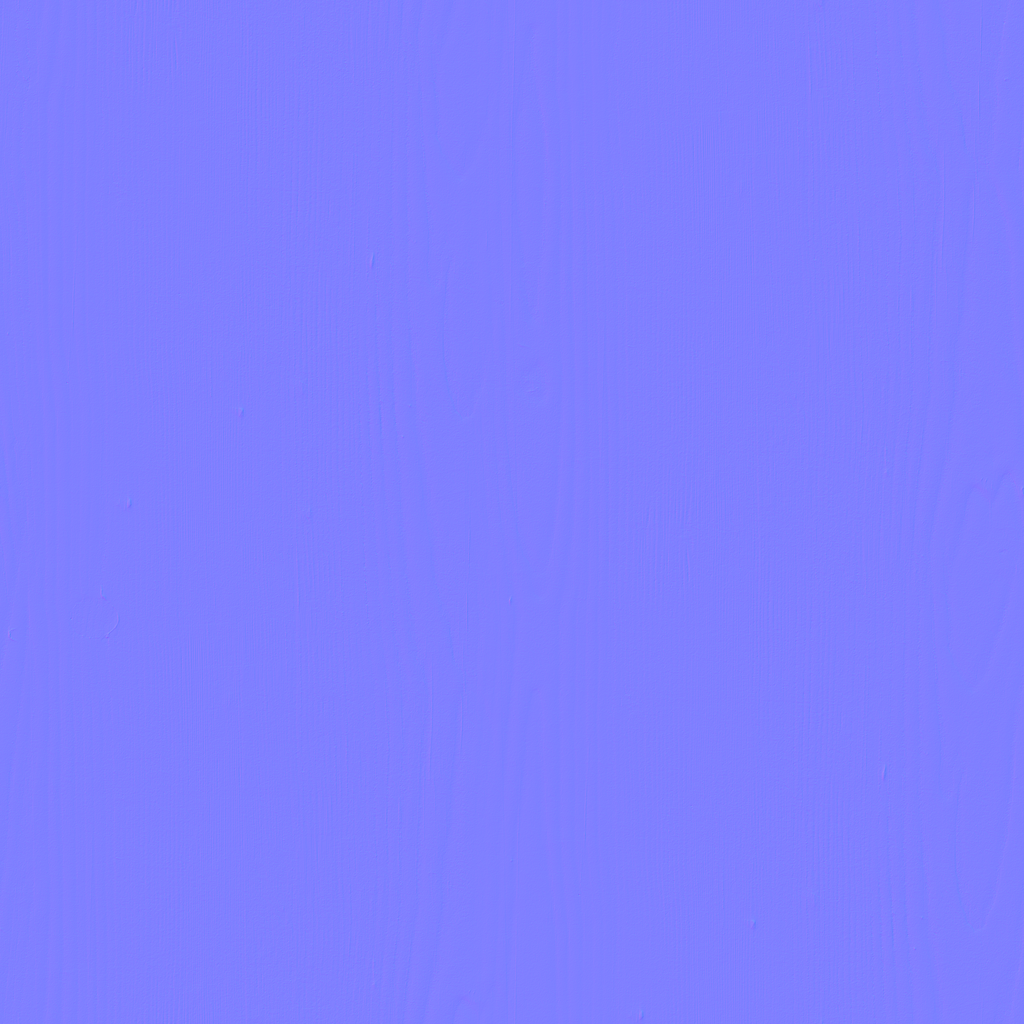
Texture map type: NormalDX